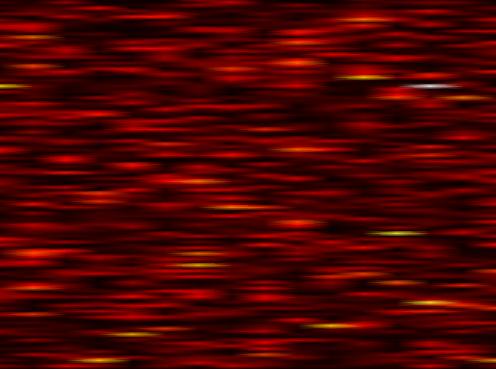
Label: UFMC